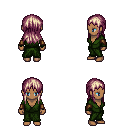
a pixel art fantasy rpg character, female body template, human, dark skin, green robe, gold greaves, white blonde unkempt hairstyle, leather bracers, four views (front, back, left, right), 2x2 character sprite sheet, small pixel art, hard edges, no anti-aliasing